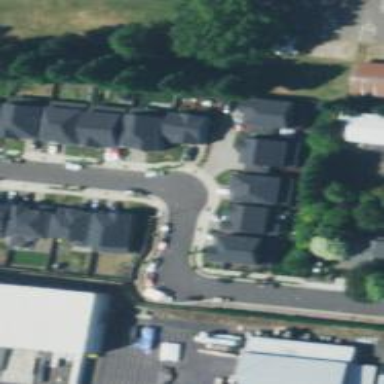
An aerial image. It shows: Living street.